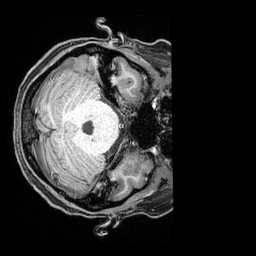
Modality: T1w
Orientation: axial
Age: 27
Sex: female
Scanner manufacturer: siemens
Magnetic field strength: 3 T
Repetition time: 2.3 s
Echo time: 0.00324 s